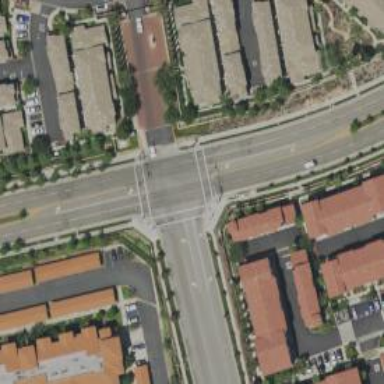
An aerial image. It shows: Secondary road with separate asphalt sidewalk.